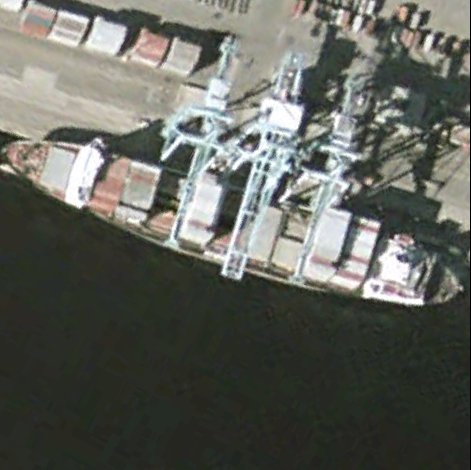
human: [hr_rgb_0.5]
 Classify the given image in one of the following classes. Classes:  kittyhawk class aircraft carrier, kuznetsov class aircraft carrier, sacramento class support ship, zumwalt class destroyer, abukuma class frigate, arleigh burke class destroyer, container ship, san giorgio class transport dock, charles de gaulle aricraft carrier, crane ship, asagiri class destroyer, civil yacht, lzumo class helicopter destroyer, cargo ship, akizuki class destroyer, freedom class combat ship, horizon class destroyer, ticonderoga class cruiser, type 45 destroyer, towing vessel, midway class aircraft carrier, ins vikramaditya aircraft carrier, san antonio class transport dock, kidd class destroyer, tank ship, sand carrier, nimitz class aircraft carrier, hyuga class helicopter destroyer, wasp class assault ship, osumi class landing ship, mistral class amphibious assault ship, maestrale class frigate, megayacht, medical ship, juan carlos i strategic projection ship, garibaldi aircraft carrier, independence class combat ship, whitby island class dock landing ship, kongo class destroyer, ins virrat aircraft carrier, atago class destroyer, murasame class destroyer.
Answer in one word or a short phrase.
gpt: Container ship